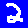
Digit: 2